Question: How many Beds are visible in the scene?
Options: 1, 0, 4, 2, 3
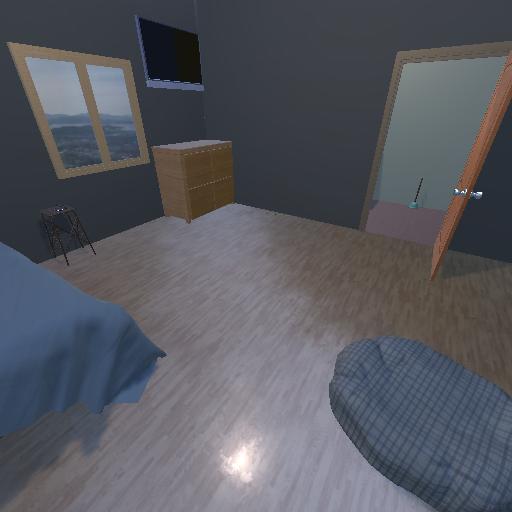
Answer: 1